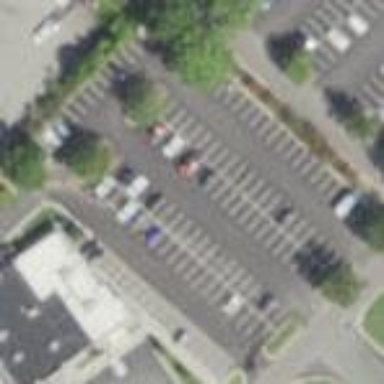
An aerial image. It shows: Parking area with surface.